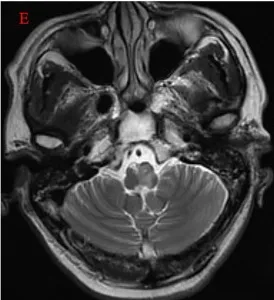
(E, F) Ten days after the operation, MRI still revealed hyperintensity in the medulla oblongata and cervical cord. MRI, magnetic resonance imaging; VA, Vertebral Artery; PICA, Posterior Inferior Cerebellar Artery; FLAIR, Fluid-Attenuated Inversion Recovery.
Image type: radiology (mri)